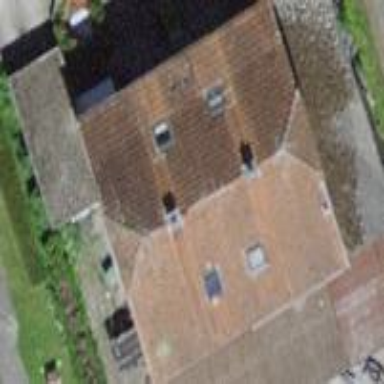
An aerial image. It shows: Building with half-hipped roof made of roof tiles.